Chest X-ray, PA view. Patient: 58 years old, sex M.
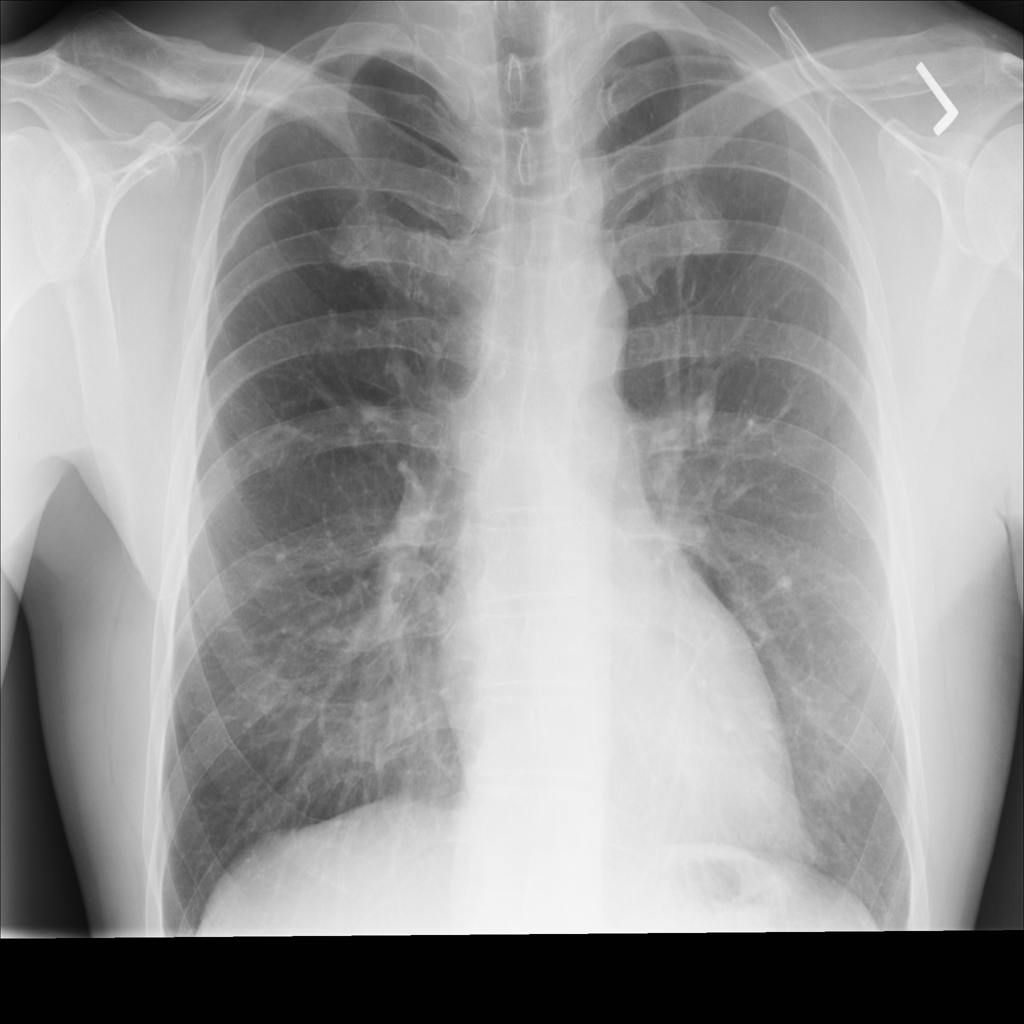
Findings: No Finding